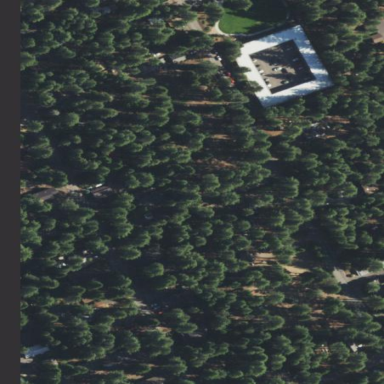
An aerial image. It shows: Woodland with evergreen needle-leaved trees.